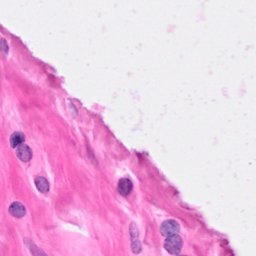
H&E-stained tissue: Breast